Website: apple
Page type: account-selection
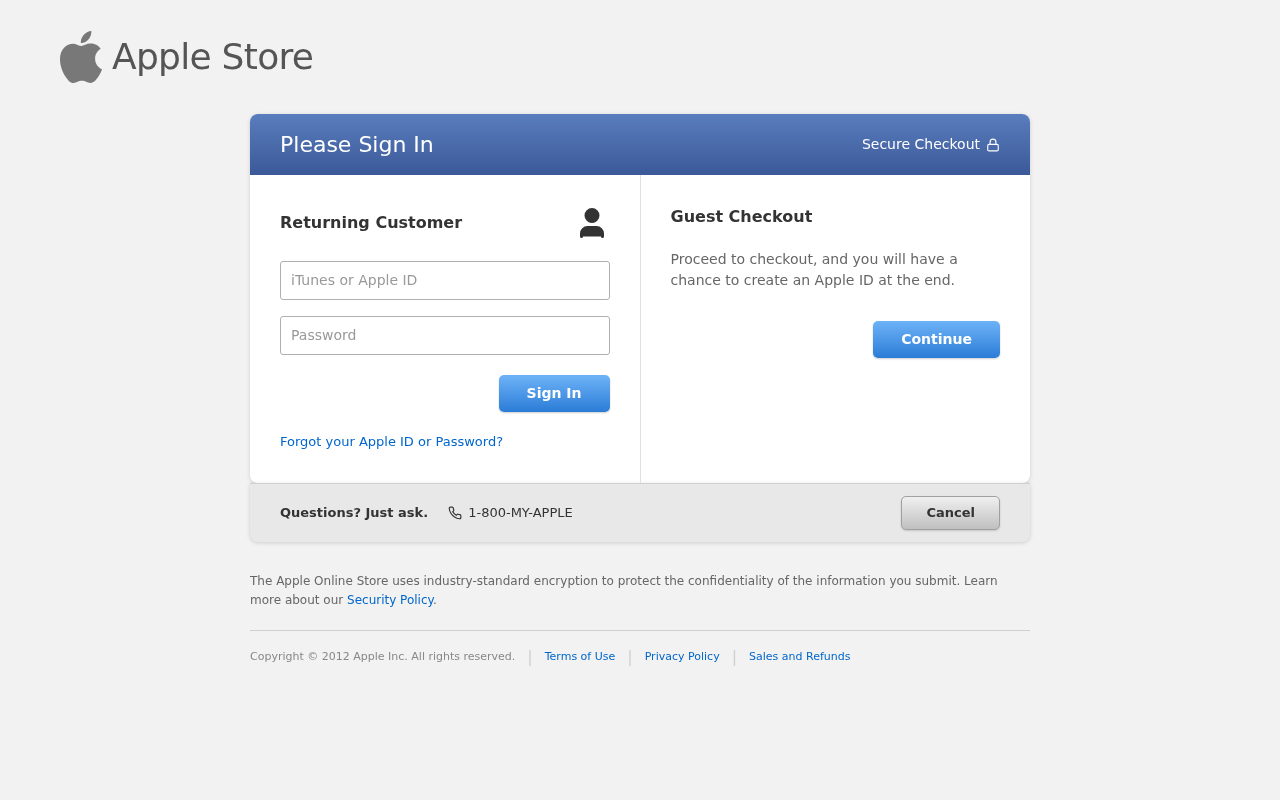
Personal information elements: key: PII_LOGIN_USERNAME
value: jjensen597